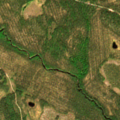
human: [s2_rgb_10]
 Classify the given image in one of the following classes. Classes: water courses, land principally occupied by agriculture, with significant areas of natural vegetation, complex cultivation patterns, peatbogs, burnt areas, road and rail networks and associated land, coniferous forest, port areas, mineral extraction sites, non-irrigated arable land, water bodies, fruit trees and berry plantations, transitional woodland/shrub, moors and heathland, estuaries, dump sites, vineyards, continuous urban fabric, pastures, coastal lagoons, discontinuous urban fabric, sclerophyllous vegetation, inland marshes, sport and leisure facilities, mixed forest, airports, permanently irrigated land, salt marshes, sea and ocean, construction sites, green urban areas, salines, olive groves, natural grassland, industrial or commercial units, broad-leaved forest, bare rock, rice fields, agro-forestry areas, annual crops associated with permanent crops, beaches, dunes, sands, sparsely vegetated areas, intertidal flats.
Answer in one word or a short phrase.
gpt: coniferous forest, transitional woodland/shrub